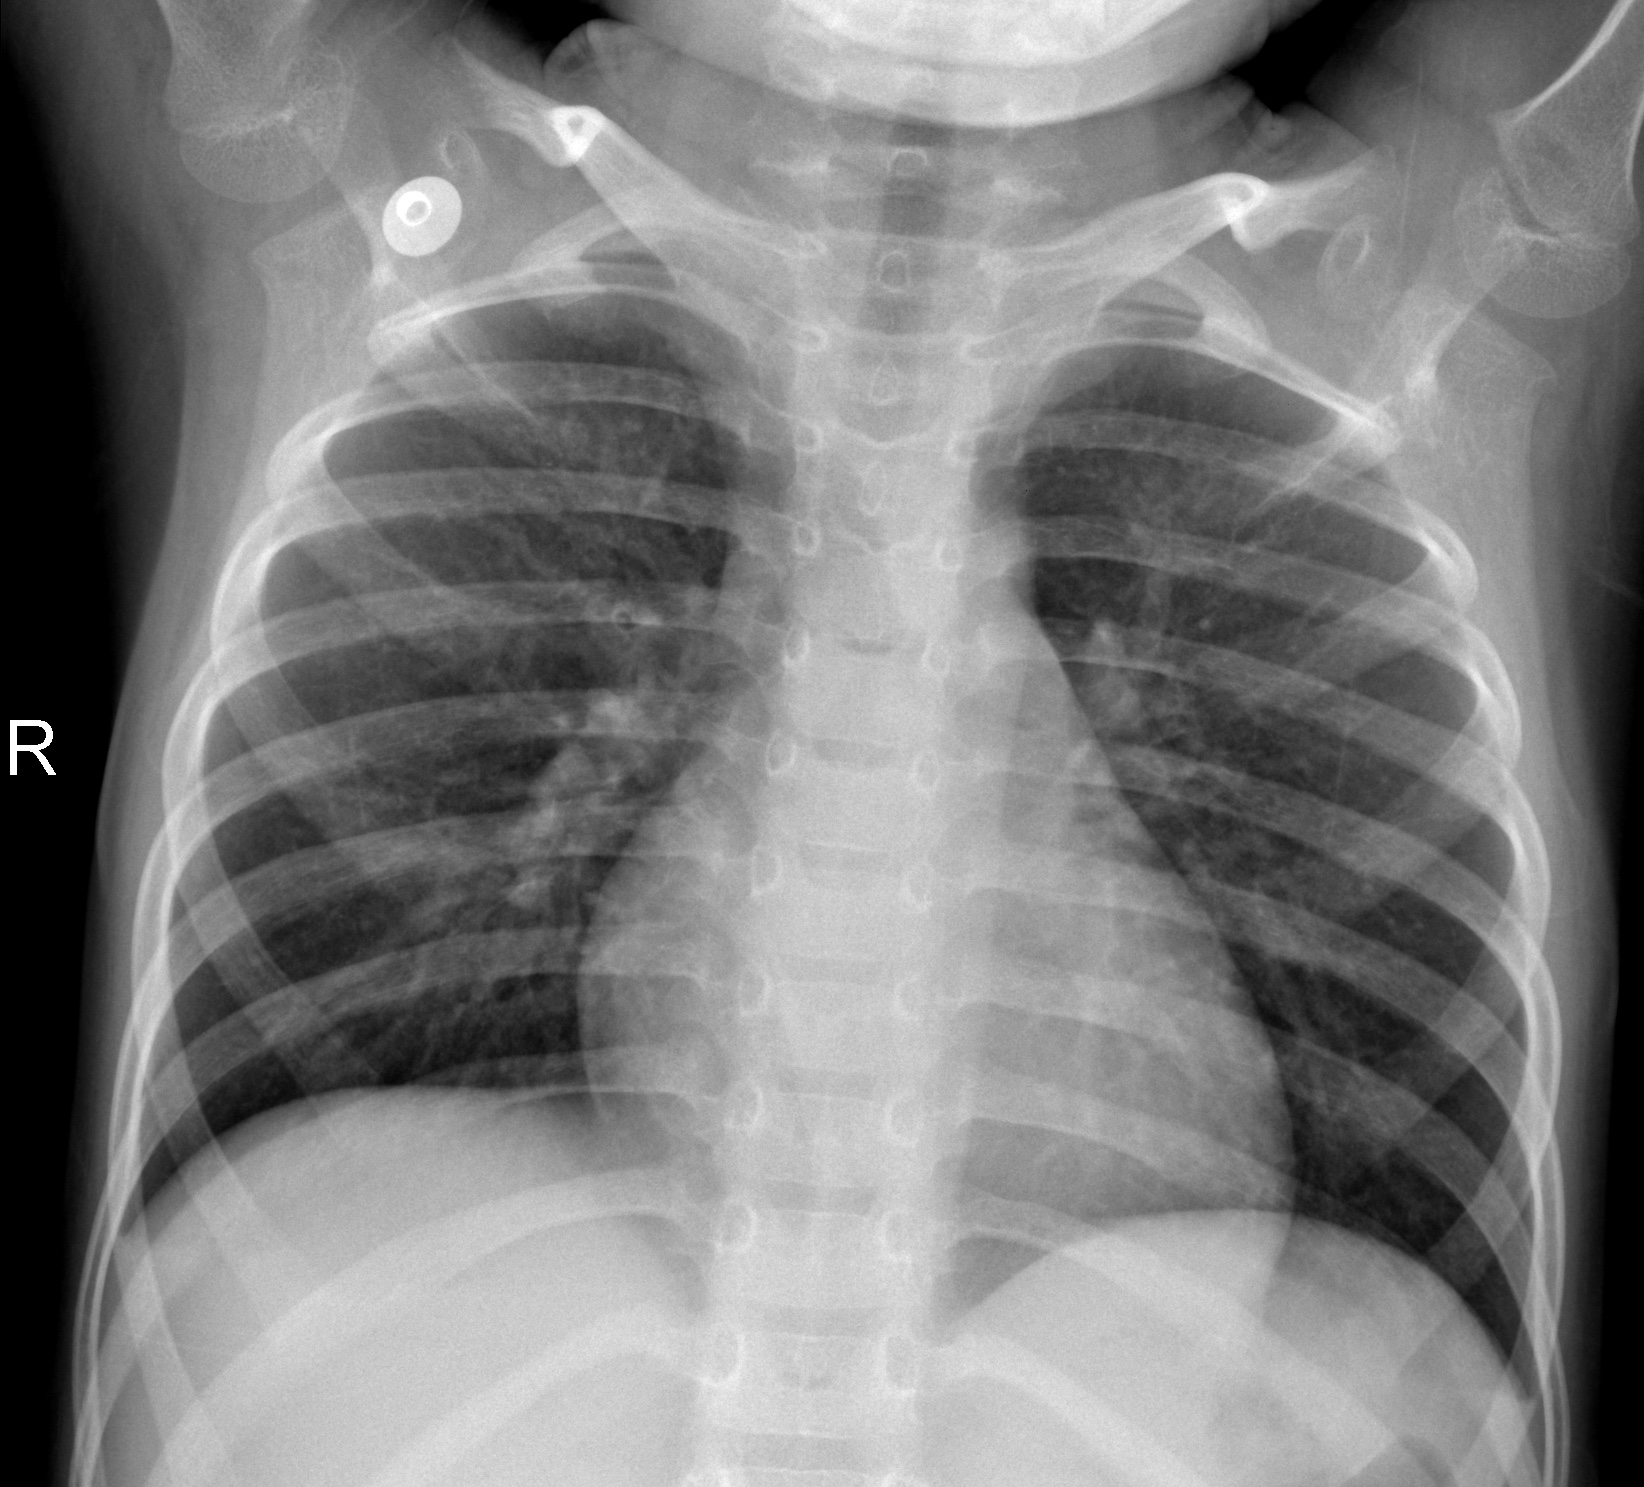
Diagnosis: NORMAL